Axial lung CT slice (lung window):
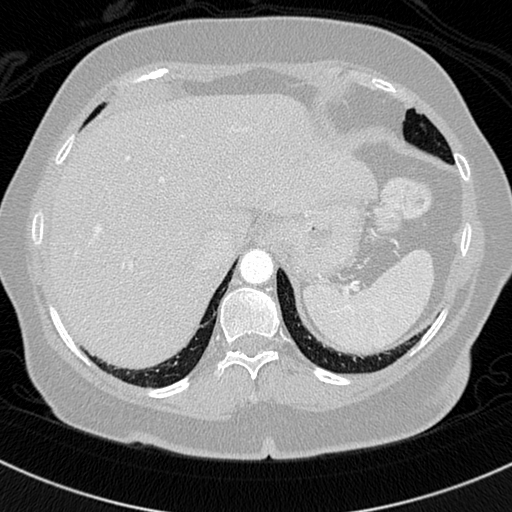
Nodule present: no